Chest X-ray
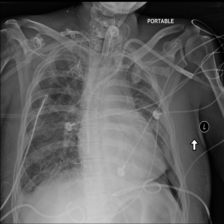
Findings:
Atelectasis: positive
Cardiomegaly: negative
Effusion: positive
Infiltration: positive
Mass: negative
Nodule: negative
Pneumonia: negative
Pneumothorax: positive
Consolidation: negative
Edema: negative
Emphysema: negative
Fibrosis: negative
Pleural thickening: negative
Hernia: negative